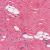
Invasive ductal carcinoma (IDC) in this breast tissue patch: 0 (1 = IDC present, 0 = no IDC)